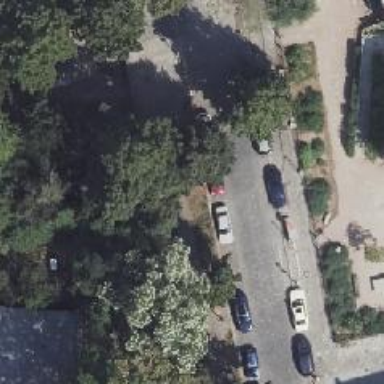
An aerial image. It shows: Bicycle parking located on the sidewalk.